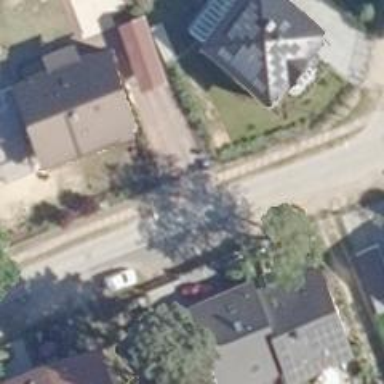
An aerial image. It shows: Residential road.